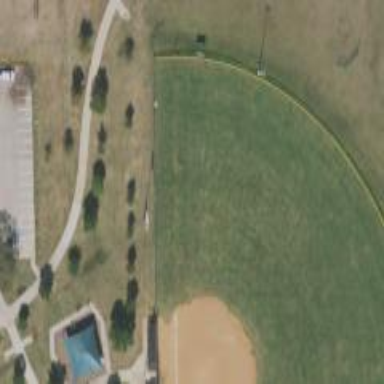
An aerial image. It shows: Softball pitch for leisure and sport activities.